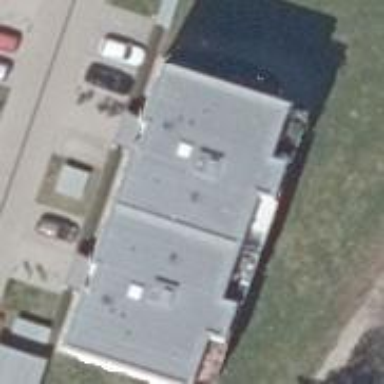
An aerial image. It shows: Flat-roofed apartment building.